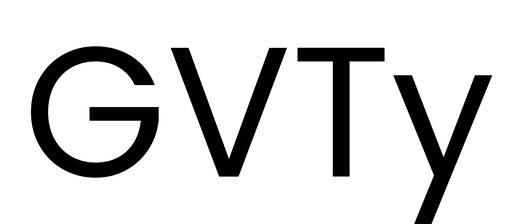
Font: Poppins-Regular